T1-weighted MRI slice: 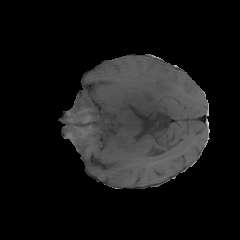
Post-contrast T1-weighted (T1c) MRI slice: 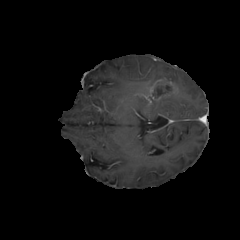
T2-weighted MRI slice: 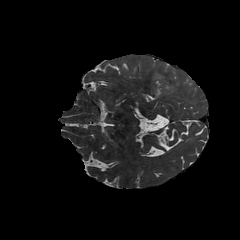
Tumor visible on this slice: yes